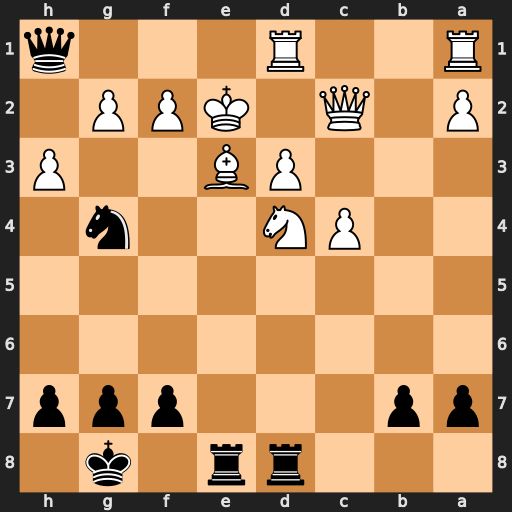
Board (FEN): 3rr1k1/pp3ppp/8/8/2PN2n1/3PB2P/P1Q1KPP1/R2R3q
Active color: b
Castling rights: -
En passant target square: -
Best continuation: Nxe3 Rxh1 Nxc2+